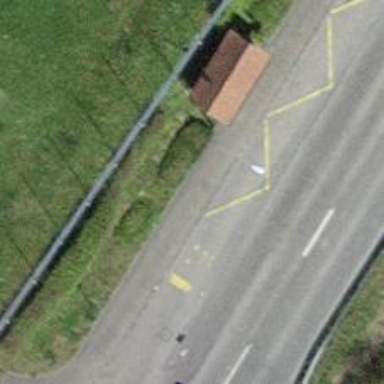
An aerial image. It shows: Bus stop with platform for public transport.